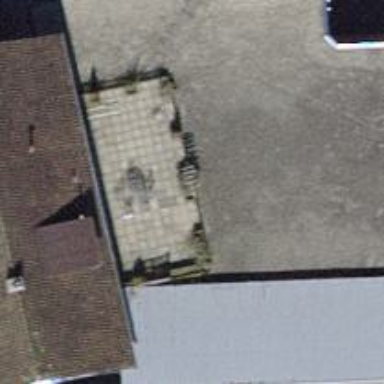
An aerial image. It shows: Car shop building.